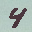
Label: 4